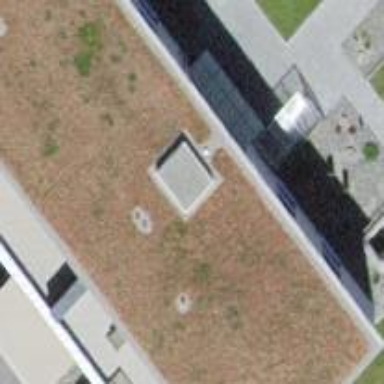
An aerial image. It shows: Apartment building with flat roof.